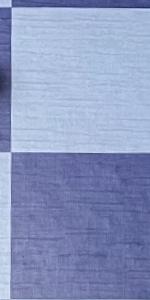
Label: Empty